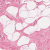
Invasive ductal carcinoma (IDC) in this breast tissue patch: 0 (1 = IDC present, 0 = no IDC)